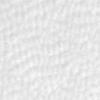
Label: no_change